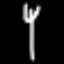
Label: fork